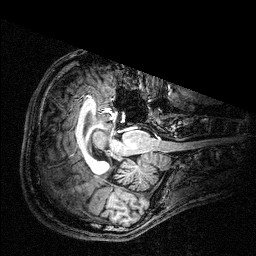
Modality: T1w
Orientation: axial
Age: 28
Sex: male